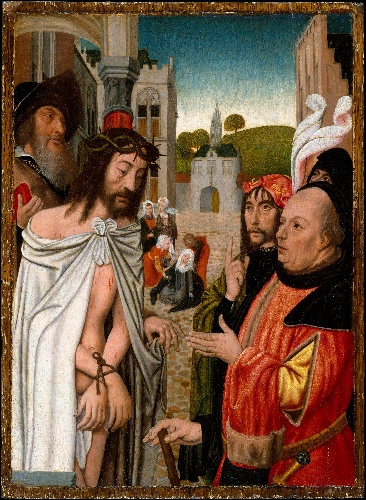
Title: Christ Shown to the People
Artist: Jan Mostaert
Artist bio: Netherlandish, active by 1498–died 1555/56
Date: 1510–15
Object type: Painting
Classification: Paintings
Medium: Oil on wood
Dimensions: Overall 12 x 8 7/8 in. (30.5 x 22.5 cm); painted surface 11 1/2 x 8 1/4 in. (29.2 x 21 cm)
Department: European Paintings
Credit line: The Jack and Belle Linsky Collection, 1982
Accession year: 1982
Repository: Metropolitan Museum of Art, New York, NY
Tags: Men|Virgin Mary|Pilate|Christ